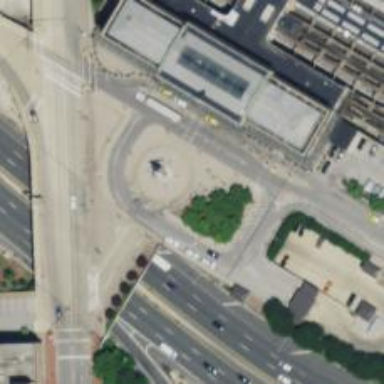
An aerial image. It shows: Footway that serves as traffic island.